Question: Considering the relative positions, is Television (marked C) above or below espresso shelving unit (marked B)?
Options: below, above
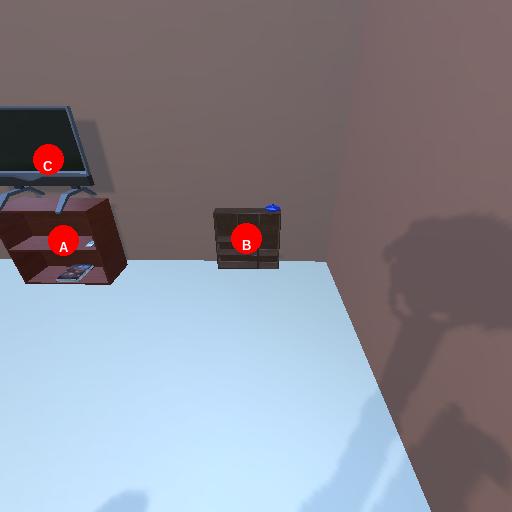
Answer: below